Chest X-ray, AP view. Patient: 23 years old, sex F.
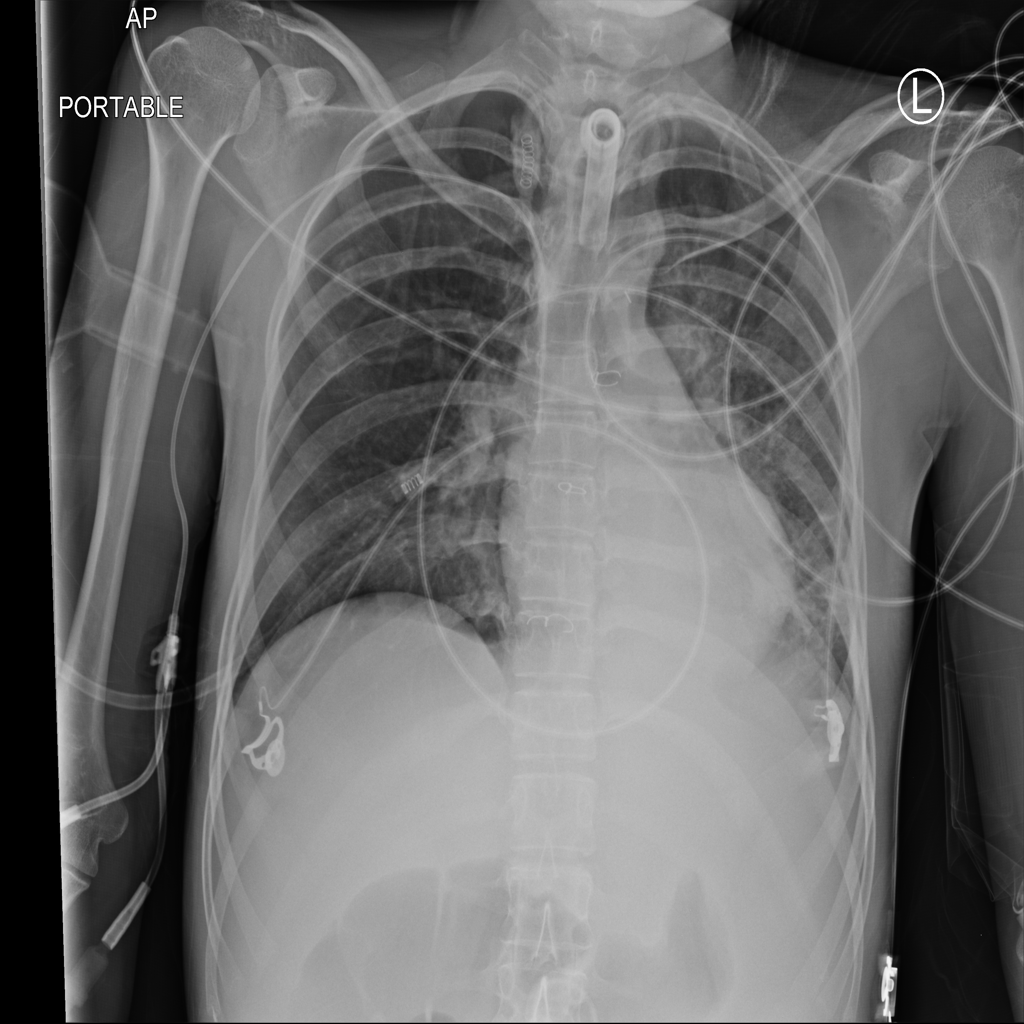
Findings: Consolidation, Infiltration